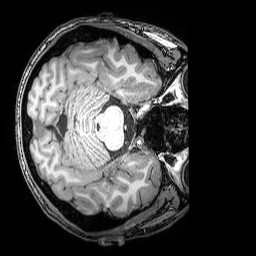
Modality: T1w
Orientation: axial
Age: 27
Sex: male
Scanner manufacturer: siemens
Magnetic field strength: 3 T
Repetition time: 2.53 s
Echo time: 0.00388 s